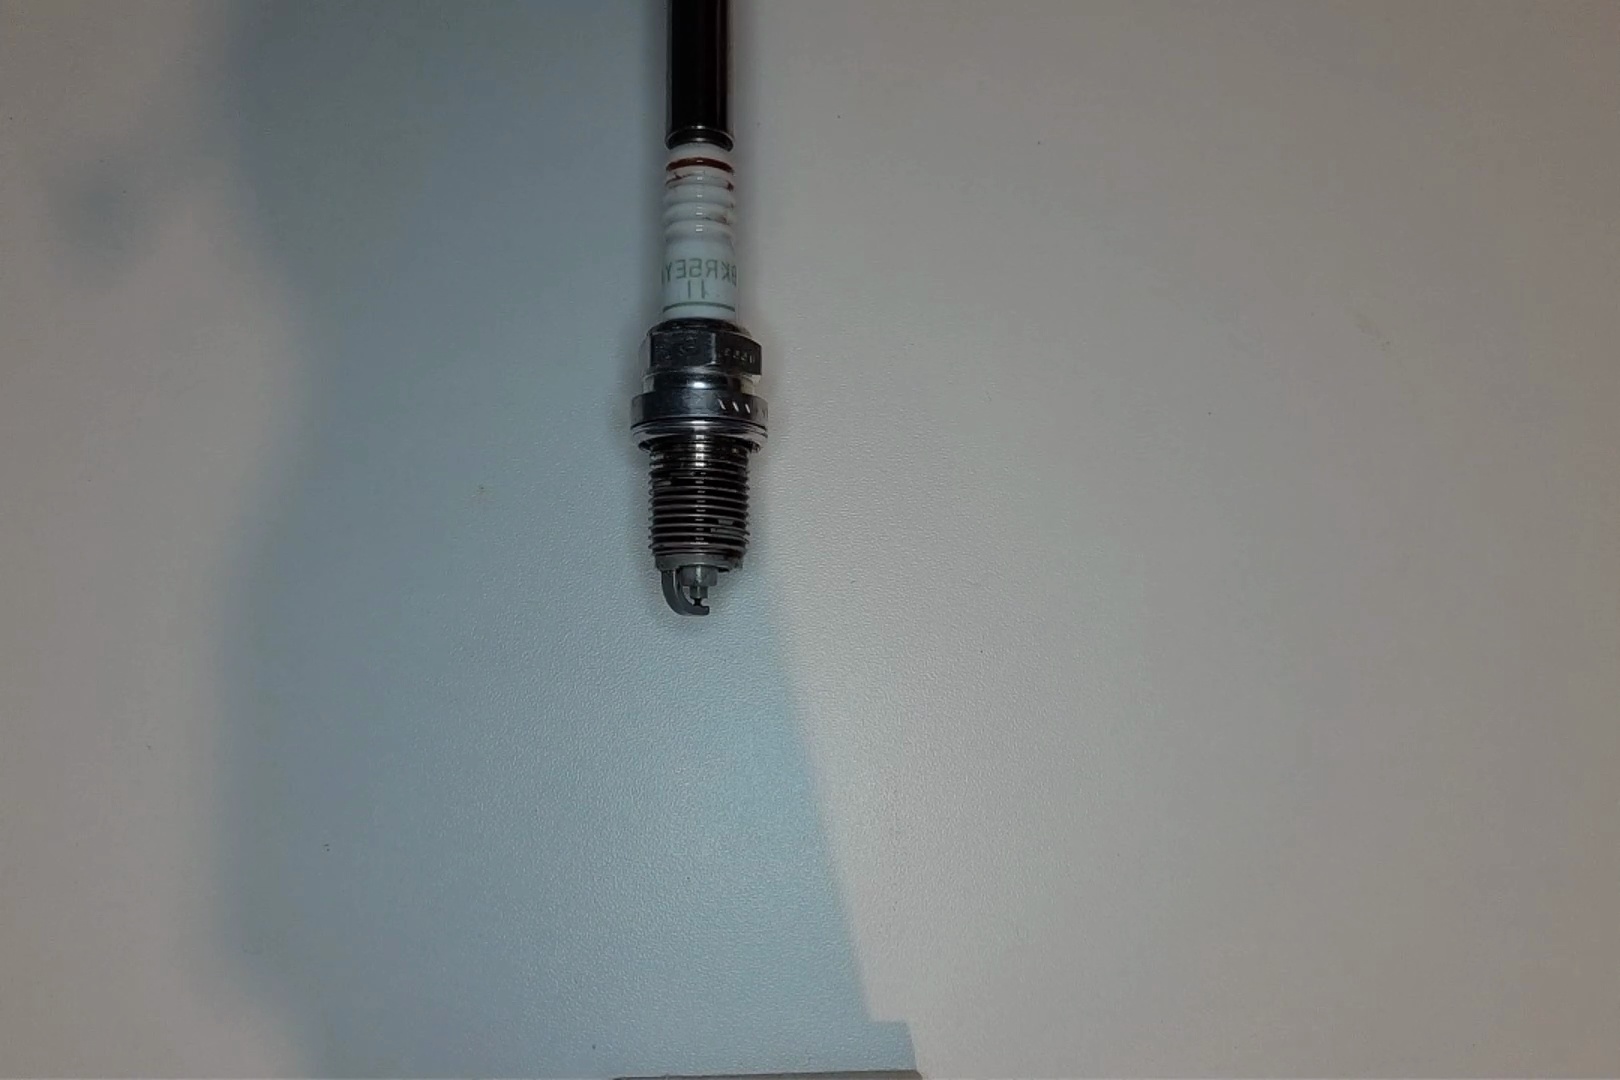
Label: anomaly